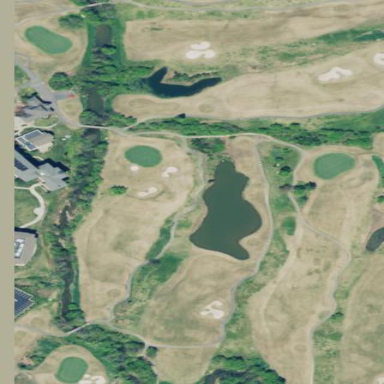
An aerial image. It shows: Golf course surrounded by greenery.